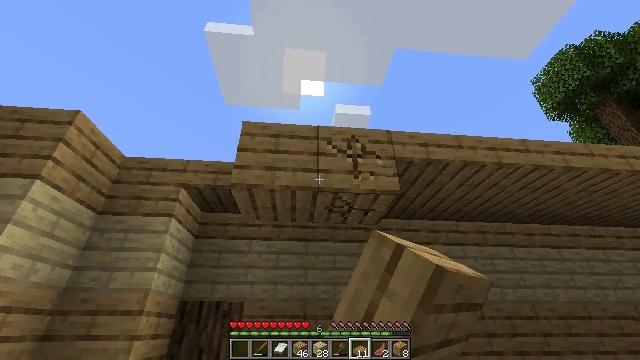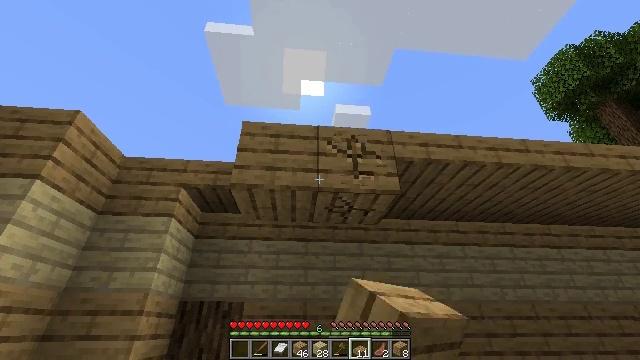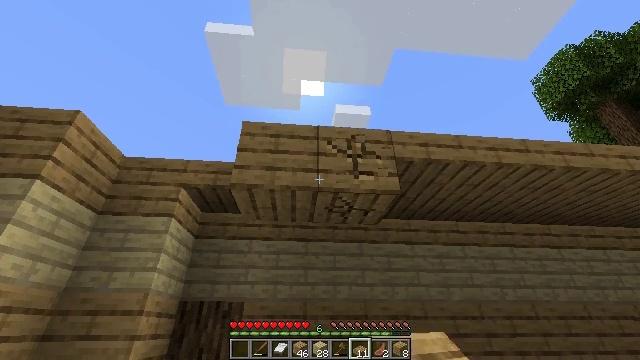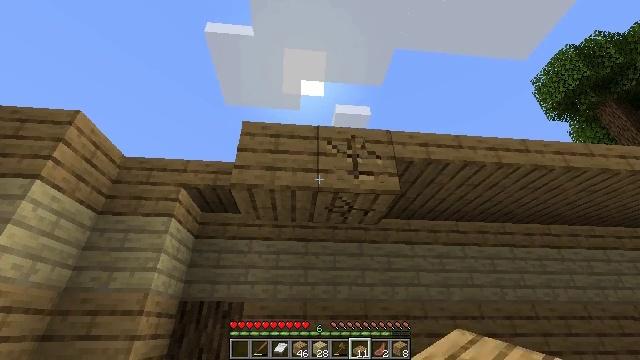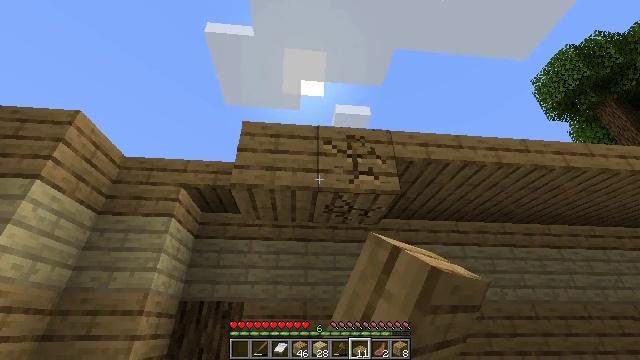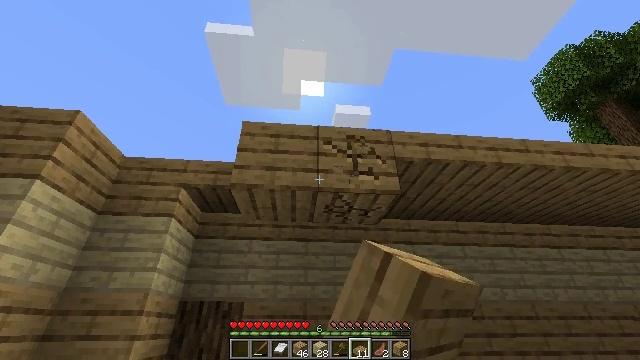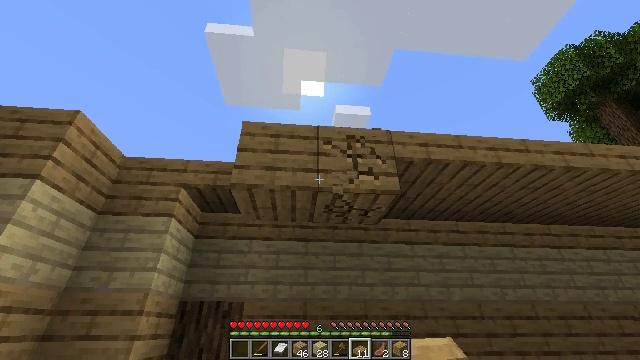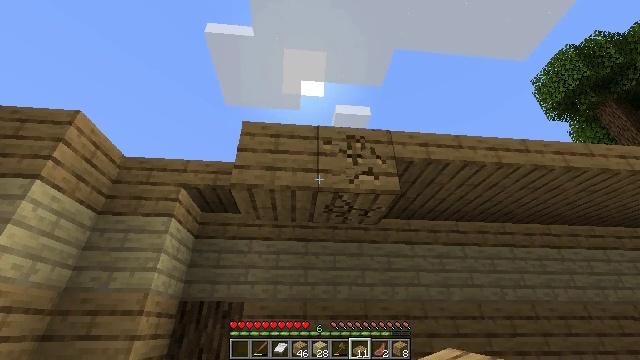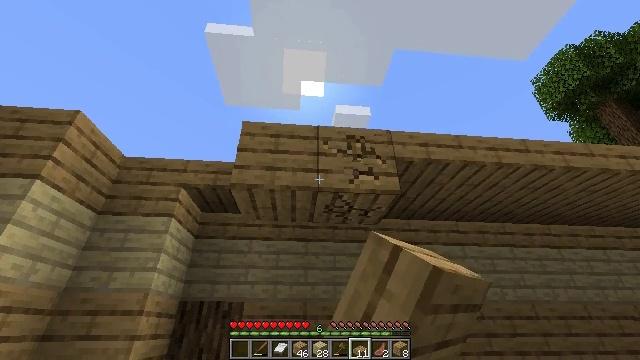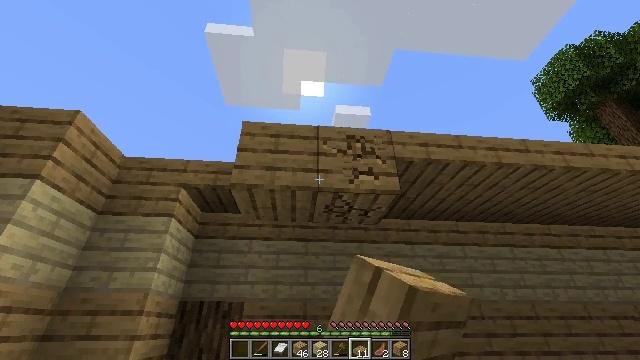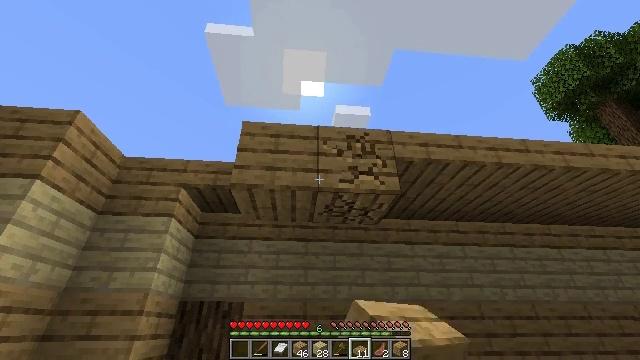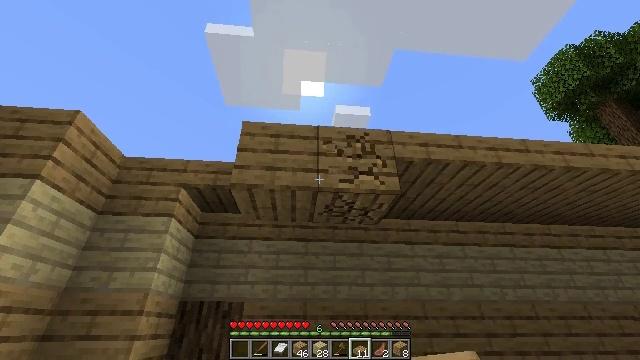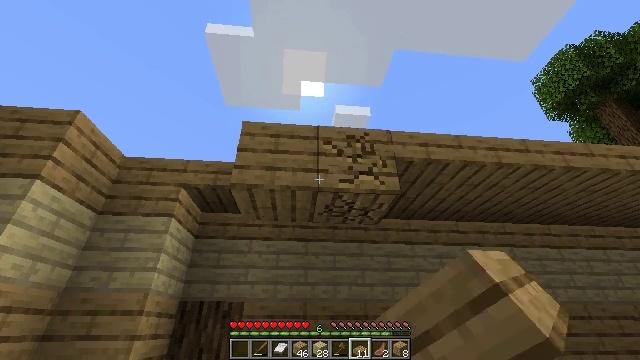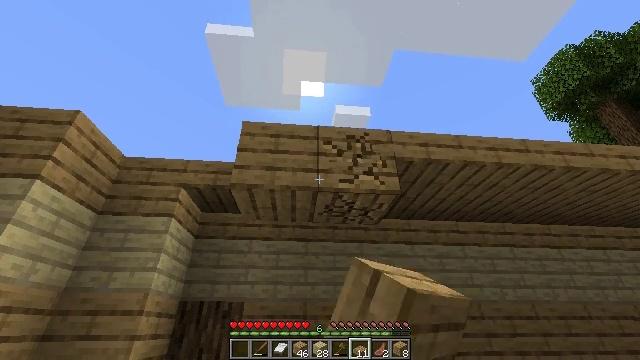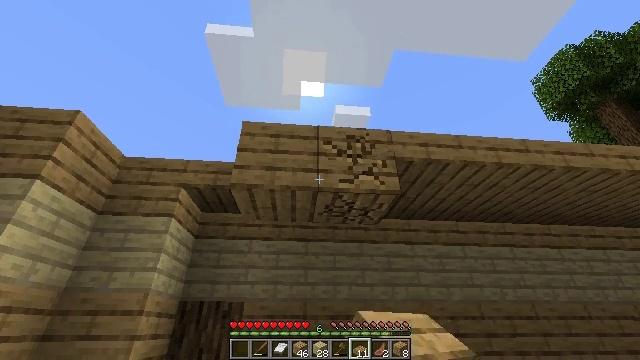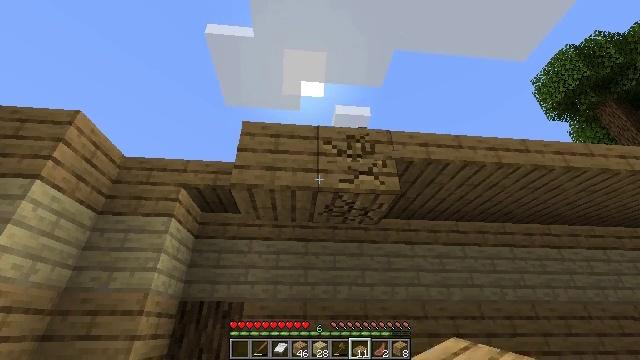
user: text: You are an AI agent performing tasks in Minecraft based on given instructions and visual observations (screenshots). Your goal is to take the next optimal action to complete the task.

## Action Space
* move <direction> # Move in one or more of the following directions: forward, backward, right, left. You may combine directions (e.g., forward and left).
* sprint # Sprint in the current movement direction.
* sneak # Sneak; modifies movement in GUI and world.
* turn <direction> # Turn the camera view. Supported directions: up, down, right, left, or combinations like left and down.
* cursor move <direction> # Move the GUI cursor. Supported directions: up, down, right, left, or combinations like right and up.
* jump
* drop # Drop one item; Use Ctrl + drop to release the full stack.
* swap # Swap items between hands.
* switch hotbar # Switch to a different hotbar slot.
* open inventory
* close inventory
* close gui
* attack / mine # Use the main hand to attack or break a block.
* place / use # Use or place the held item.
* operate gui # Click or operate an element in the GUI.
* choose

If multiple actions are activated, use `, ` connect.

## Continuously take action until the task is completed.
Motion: motion action
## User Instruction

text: Dig up the oak slab used in construction.
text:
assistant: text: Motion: attack / mine
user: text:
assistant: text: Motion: attack / mine
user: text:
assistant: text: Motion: attack / mine
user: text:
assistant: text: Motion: attack / mine
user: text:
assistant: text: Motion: attack / mine
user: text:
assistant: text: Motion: attack / mine
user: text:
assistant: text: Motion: attack / mine
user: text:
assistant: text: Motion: attack / mine
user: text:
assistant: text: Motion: attack / mine
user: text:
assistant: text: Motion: attack / mine
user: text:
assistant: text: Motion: attack / mine
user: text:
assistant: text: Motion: attack / mine
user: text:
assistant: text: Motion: attack / mine
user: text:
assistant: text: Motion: attack / mine
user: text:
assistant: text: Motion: attack / mine
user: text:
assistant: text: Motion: attack / mine
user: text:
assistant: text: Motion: attack / mine
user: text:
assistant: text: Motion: attack / mine
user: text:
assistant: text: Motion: attack / mine
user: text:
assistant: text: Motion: attack / mine
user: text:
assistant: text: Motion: attack / mine
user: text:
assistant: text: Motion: attack / mine
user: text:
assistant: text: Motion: attack / mine
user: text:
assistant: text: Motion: attack / mine
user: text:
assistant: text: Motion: attack / mine
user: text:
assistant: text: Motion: attack / mine
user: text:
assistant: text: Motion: attack / mine
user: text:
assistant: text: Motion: attack / mine
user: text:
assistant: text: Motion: attack / mine
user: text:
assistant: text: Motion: attack / mine